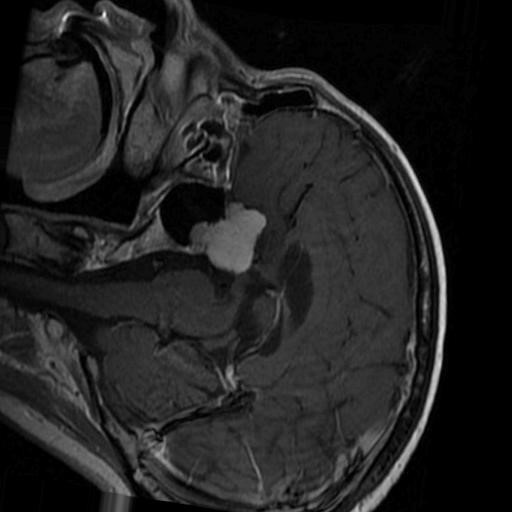
Label: brain_menin